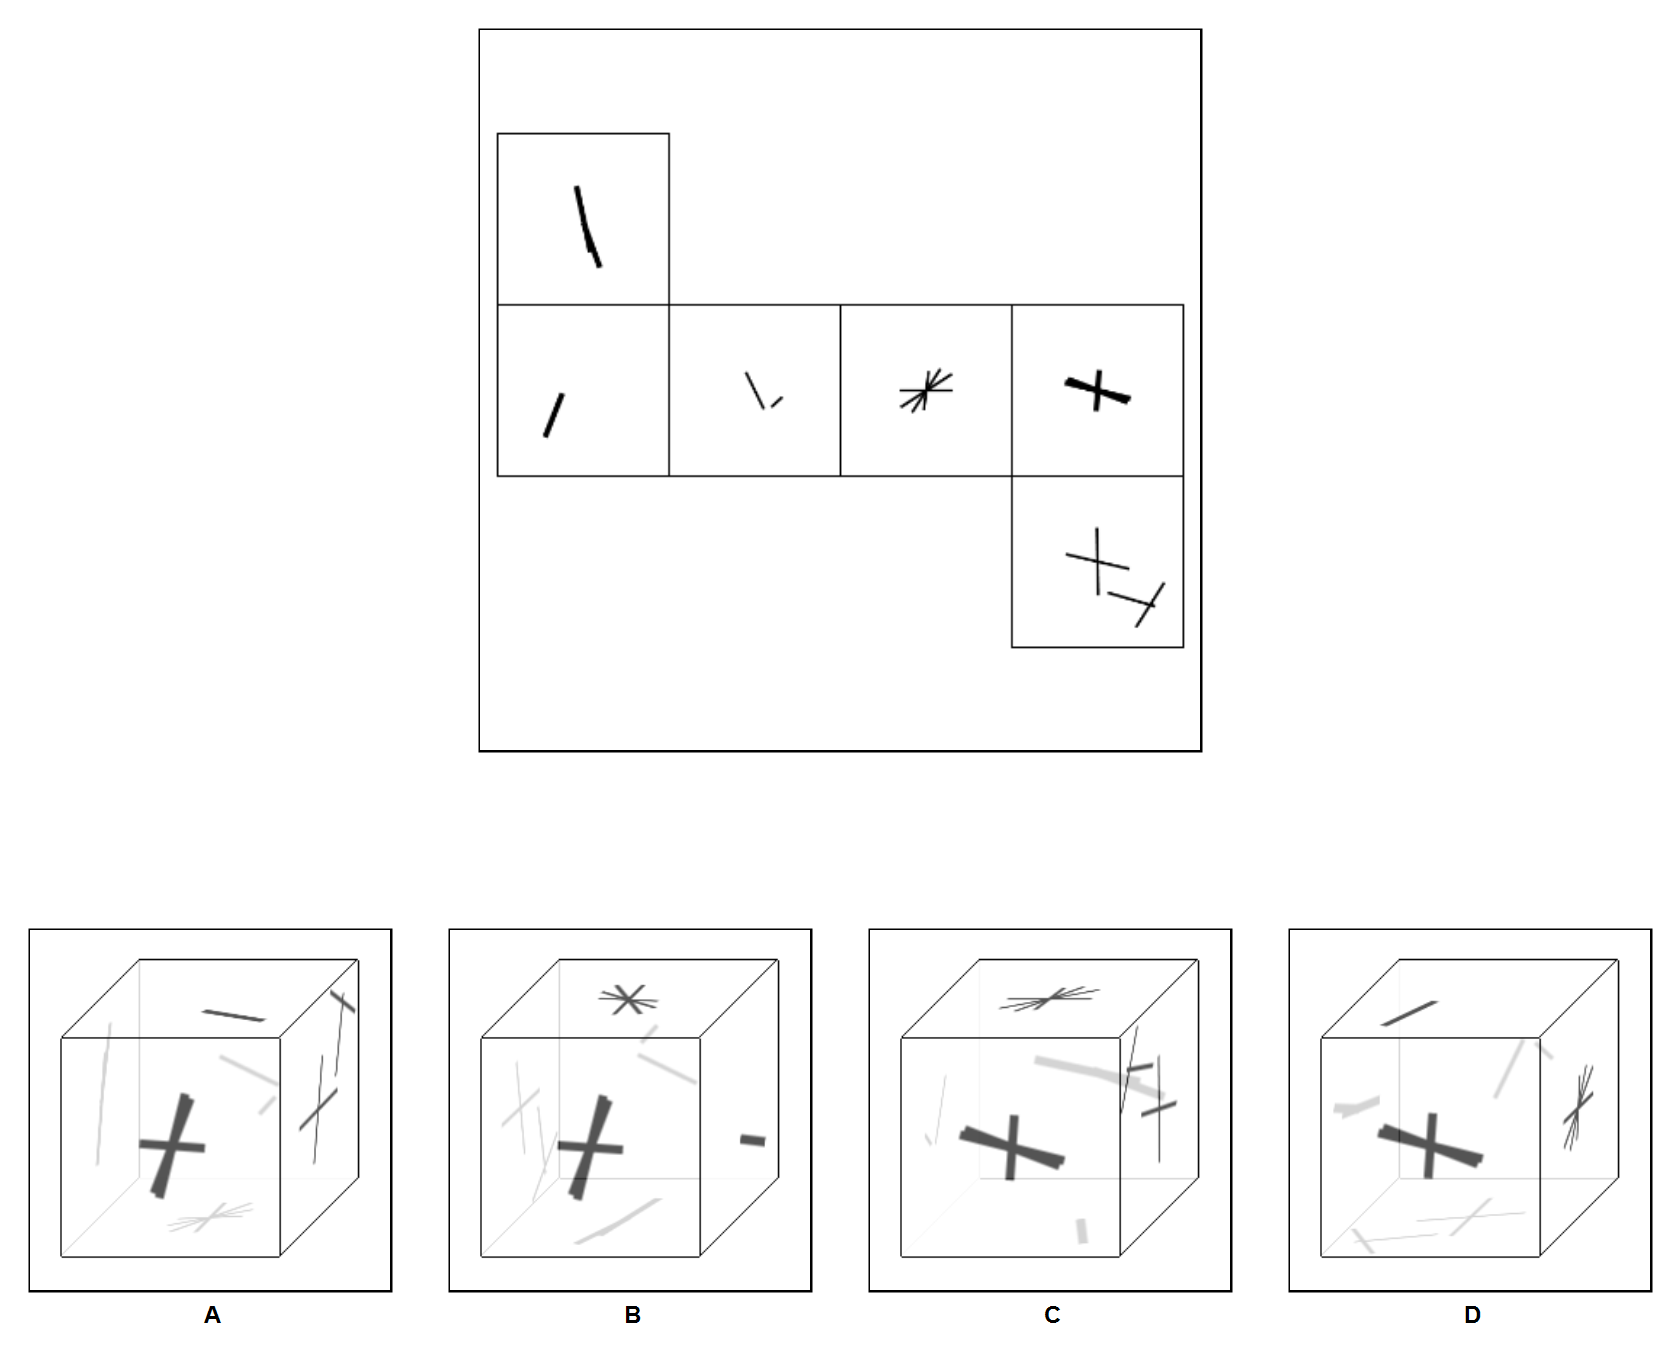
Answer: A